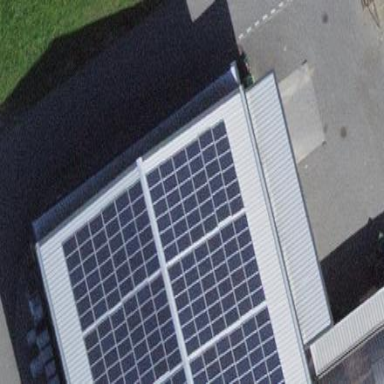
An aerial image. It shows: Solar power generator with photovoltaic panels.